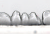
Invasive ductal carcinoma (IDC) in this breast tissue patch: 0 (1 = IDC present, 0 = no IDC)